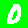
Digit: 0